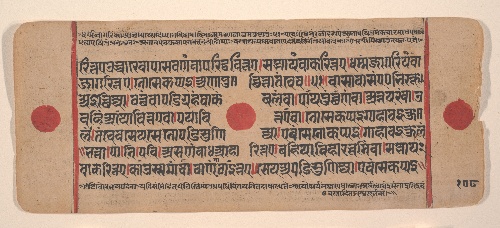
Date: 15th century
Object type: Folio
Classification: Paintings
Medium: Ink, opaque watercolor, and gold on paper
Culture: India (Gujarat)
Dimensions: 4 3/8 x 10 5/8 in. (11.1 x 27 cm)
Department: Asian Art
Credit line: Rogers Fund, 1955
Accession year: 1955
Repository: Metropolitan Museum of Art, New York, NY